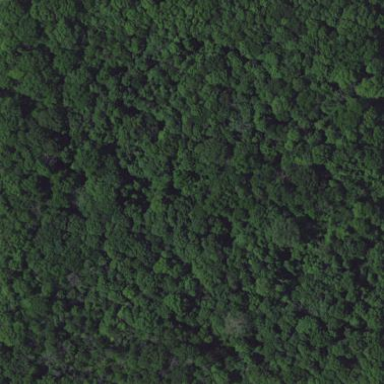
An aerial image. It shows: Beautiful woodland area.